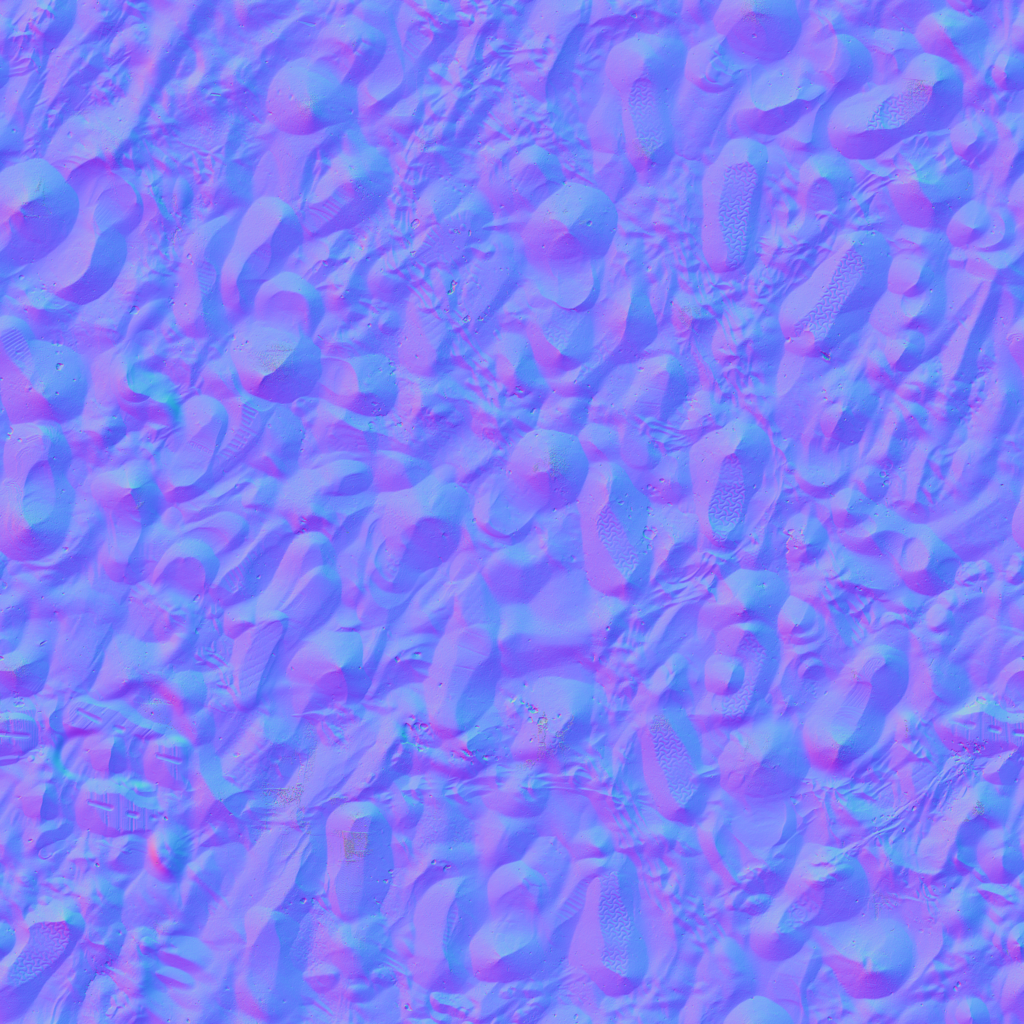
Texture map type: NormalDX